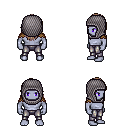
a pixel art fantasy rpg character, male body template, dark elf, purple skin, leather shoulder armor, metal pants, white blonde long hairstyle, chain hood, four views (front, back, left, right), 2x2 character sprite sheet, small pixel art, hard edges, no anti-aliasing